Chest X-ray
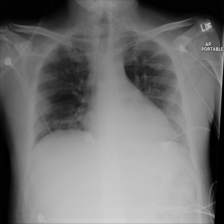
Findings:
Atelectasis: negative
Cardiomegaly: negative
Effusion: negative
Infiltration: negative
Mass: negative
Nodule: positive
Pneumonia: negative
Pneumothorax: negative
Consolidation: negative
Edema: negative
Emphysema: negative
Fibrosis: negative
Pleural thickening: negative
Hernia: negative